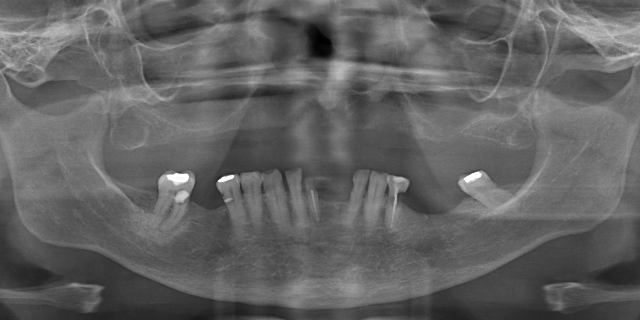
adult